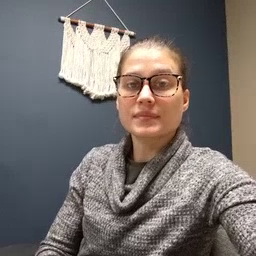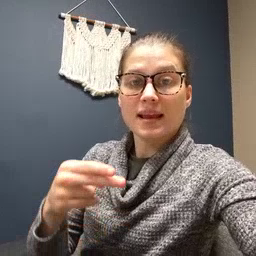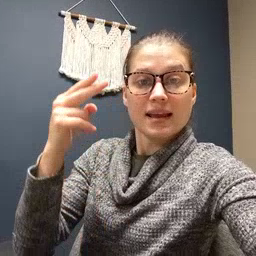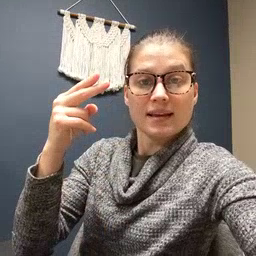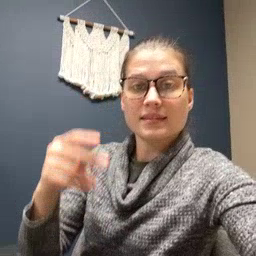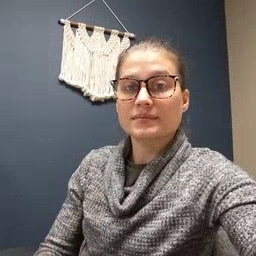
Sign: high